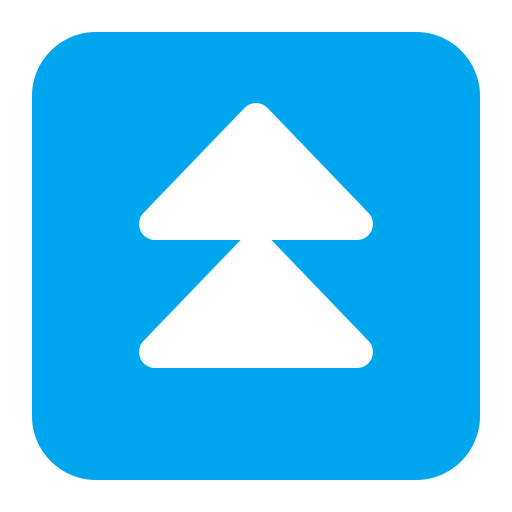
fast up button flat